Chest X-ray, AP view. Patient: 51 years old, sex M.
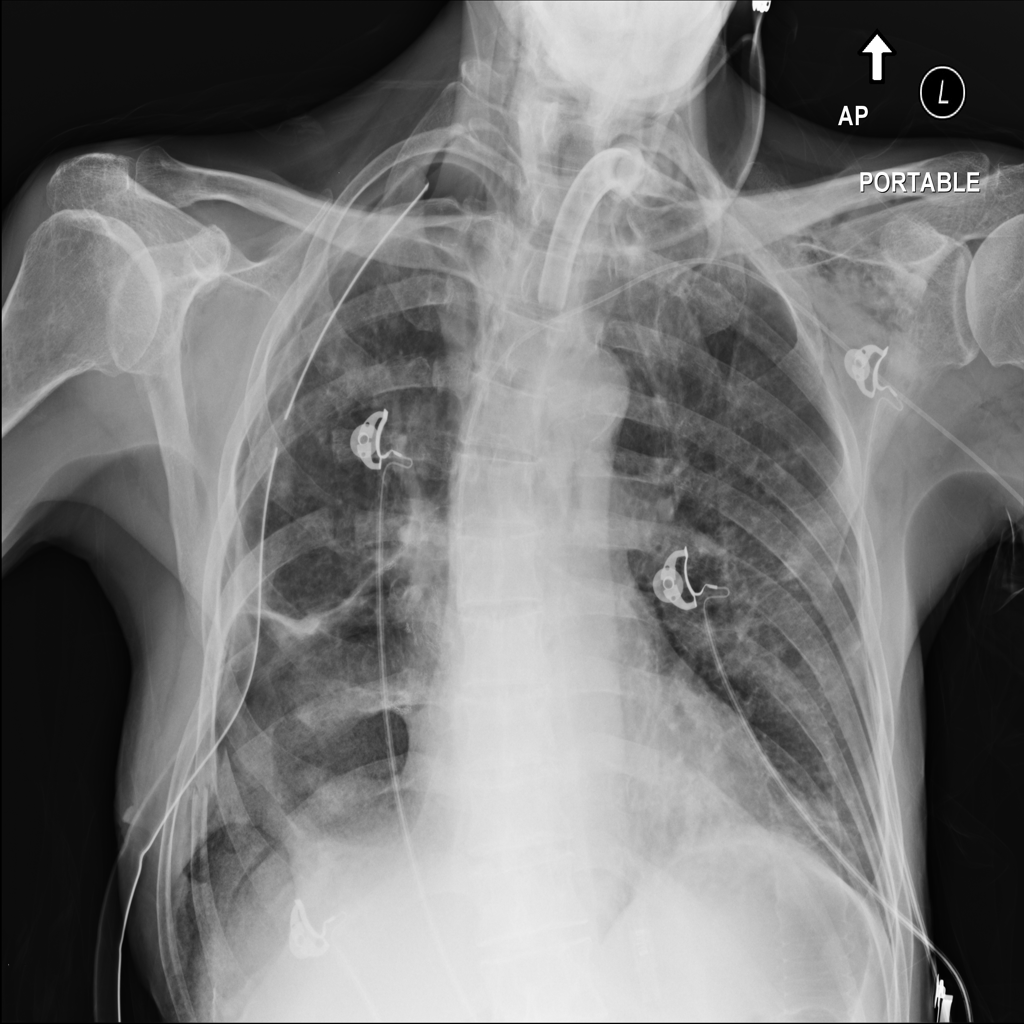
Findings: Emphysema